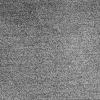
Atmospheric dust classification: dusty